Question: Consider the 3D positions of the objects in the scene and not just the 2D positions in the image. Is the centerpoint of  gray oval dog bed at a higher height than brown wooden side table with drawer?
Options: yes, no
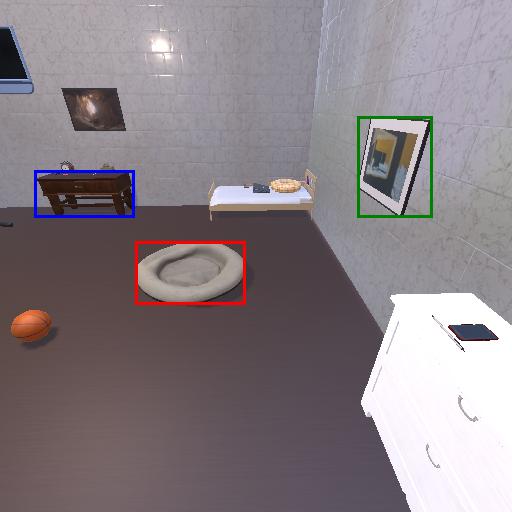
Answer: yes